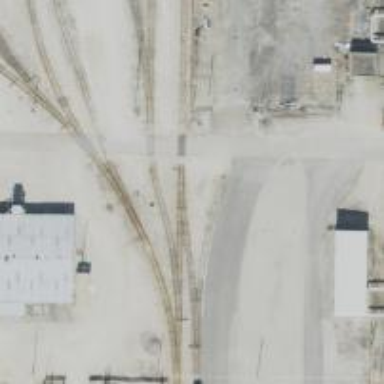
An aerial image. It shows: Rail spur service.